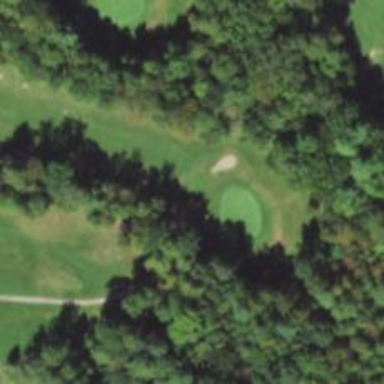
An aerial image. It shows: View of golf hole.